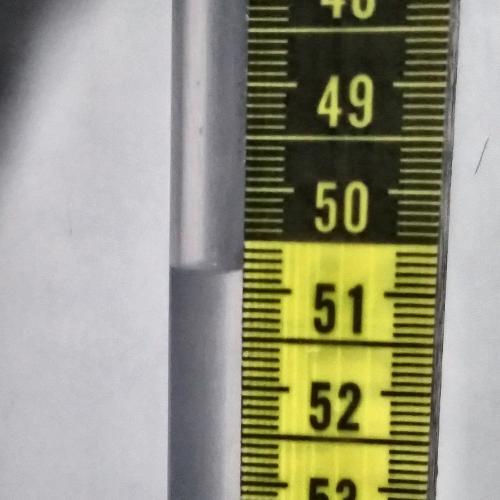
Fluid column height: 50.8 cm